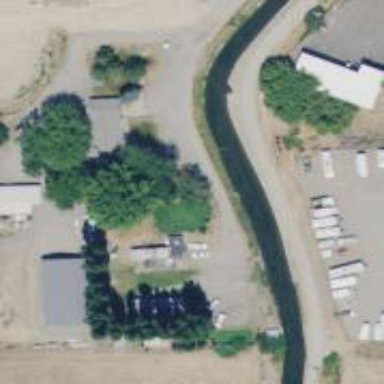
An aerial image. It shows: Canal.